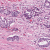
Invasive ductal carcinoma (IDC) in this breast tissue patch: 1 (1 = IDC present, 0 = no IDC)